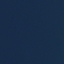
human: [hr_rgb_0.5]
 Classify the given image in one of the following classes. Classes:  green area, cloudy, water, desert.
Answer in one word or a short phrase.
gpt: water